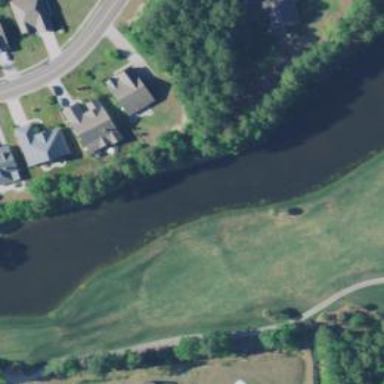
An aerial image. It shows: Water hazard in golf course. The hazard is natural water feature.